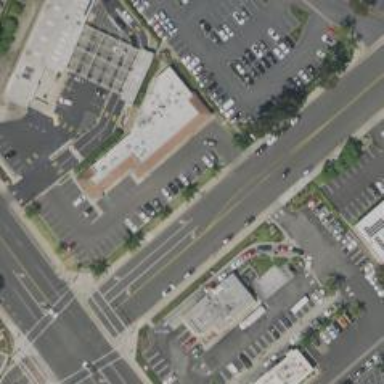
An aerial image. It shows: Retail building.